Question: I am doing a GUI with Tkinter and I am trying to show the checkboxes from two checkbars tabulated. I tried (as you can see in the code) to check if the problem was that the labels were not the same length, but after adding some blank spaces when needed; it seems this was not the problem. Any ideas why this could be happenning?
'''
class Checkbar(Frame):
def __init__(self, parent=None, picks={}, side=LEFT, anchor=W, list_keys=[]):
Frame.__init__(self, parent)
self.vars = []
for key, value in picks.items():
var = IntVar()
chk = Checkbutton(self, text=self.SameLength(list_keys, key), variable=var)
button_ttp = ToolTip(chk, value)
chk.pack(side=side, anchor=anchor, expand=YES, )
def SameLength(self, listStrings, word):
return word.ljust(len(max(listStrings, key=len)), '0')
'''

As you can see in the image, the checkboxes are note well tabulated and do not know why is this happening as the labels have all the same length.
I also have tried to use grid instead of pack, but still does not work.
<URL>
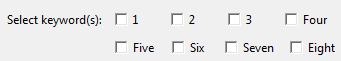
Answer: Rather than padding the checkbuttons' text with spaces (which doesn't work because all characters don't have the same length) you can set the checkbuttons' width (in characters):
'''
Checkbutton(.., width=maxwidth, anchor='w', ...)
'''
where 'maxwidth = len(max(list_keys, key=len))'. You also need to set the 'anchor' option to ''w'' to align the checkboxes to the left.
This is the full code I used to test my answer:
'''
from tkinter import *
class Checkbar(Frame):
def __init__(self, parent=None, picks={}, side=LEFT, anchor=W, list_keys=[]):
Frame.__init__(self, parent)
self.vars = []
maxwidth = len(max(list_keys, key=len))
for key, value in picks.items():
var = IntVar()
chk = Checkbutton(self, text=key, variable=var, width=maxwidth, anchor='w')
# button_ttp = ToolTip(chk, value)
chk.pack(side=side, anchor=anchor, expand=YES, )
root = Tk()
list_keys = ['1', '2', 'Three', 'Four', 'Five', 'Six', 'Seven', 'Eight']
Label(root, text='Select keyword(s):').grid(row=0, column=0)
Checkbar(root, picks={k: k for k in list_keys[:4]}, list_keys=list_keys).grid(row=0, column=1, sticky='w')
Checkbar(root, picks={k: k for k in list_keys[4:]}, list_keys=list_keys).grid(row=1, column=1, sticky='w')
root.mainloop()
'''
which gives:
<URL>